Question: how to join 2 tables into 1 in mysql ?
'''
SET FOREIGN_KEY_CHECKS=0;
-- ----------------------------
-- Table structure for 'p'
-- ----------------------------
DROP TABLE IF EXISTS 'p';
CREATE TABLE 'p' (
'id' int(11) NOT NULL auto_increment,
'name' varchar(255) default NULL,
PRIMARY KEY ('id')
) ENGINE=MyISAM AUTO_INCREMENT=3 DEFAULT CHARSET=utf8;
-- ----------------------------
-- Records of p
-- ----------------------------
INSERT INTO 'p' VALUES ('1', 'jimmy');
INSERT INTO 'p' VALUES ('2', 'tina');
'''
'''
SET FOREIGN_KEY_CHECKS=0;
-- ----------------------------
-- Table structure for 't'
-- ----------------------------
DROP TABLE IF EXISTS 't';
CREATE TABLE 't' (
'id' int(11) NOT NULL,
'tag' varchar(255) NOT NULL default '',
'value' varchar(255) default NULL,
PRIMARY KEY ('id','tag')
) ENGINE=MyISAM DEFAULT CHARSET=utf8;
-- ----------------------------
-- Records of t
-- ----------------------------
INSERT INTO 't' VALUES ('1', 'name', '111');
INSERT INTO 't' VALUES ('1', 'age', '30');
INSERT INTO 't' VALUES ('2', 'bag', 'miki');
INSERT INTO 't' VALUES ('2', 'boy friend', 'jimmy');
'''
the picture show what I want to get.
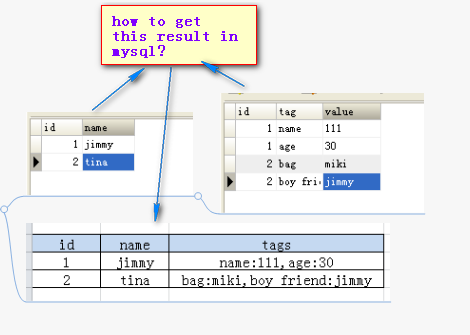
Answer: '''
SELECT p.id, p.name,
GROUP_CONCAT(CONCAT(tag, ':', value)) tags
FROM p
INNER JOIN t
ON p.iD = t.id
GROUP BY p.id, p.name
'''
- <URL>
OUTPUT
'''
+----+-------+---------------------------+
| ID | NAME | TAGS |
+----+-------+---------------------------+
| 1 | jimmy | age:30,name:111 |
| 2 | tina | bag:miki,boy friend:jimmy |
+----+-------+---------------------------+
'''